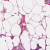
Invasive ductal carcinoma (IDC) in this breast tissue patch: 1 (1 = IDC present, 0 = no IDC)